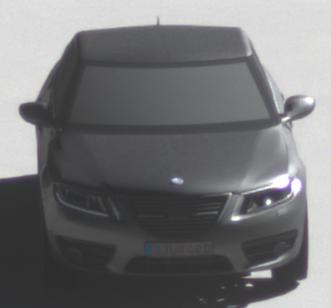
Make: Saab
Model: 5-Sep
Detailed model: 9-5 1.6T
Model produced from: 2010/06
Model produced until: 2011/12
Doors: 4
Color: gray
Road condition: dry road
Daytime: morning or afternoon
Contrast: high contrast